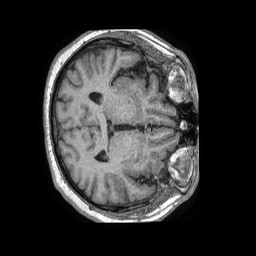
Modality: T1w
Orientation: axial
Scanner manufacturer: philips
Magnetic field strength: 1.5 T
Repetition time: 0.007571 s
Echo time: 0.003456 s